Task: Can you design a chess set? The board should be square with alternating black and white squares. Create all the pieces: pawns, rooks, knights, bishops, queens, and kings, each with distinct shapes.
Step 2548:
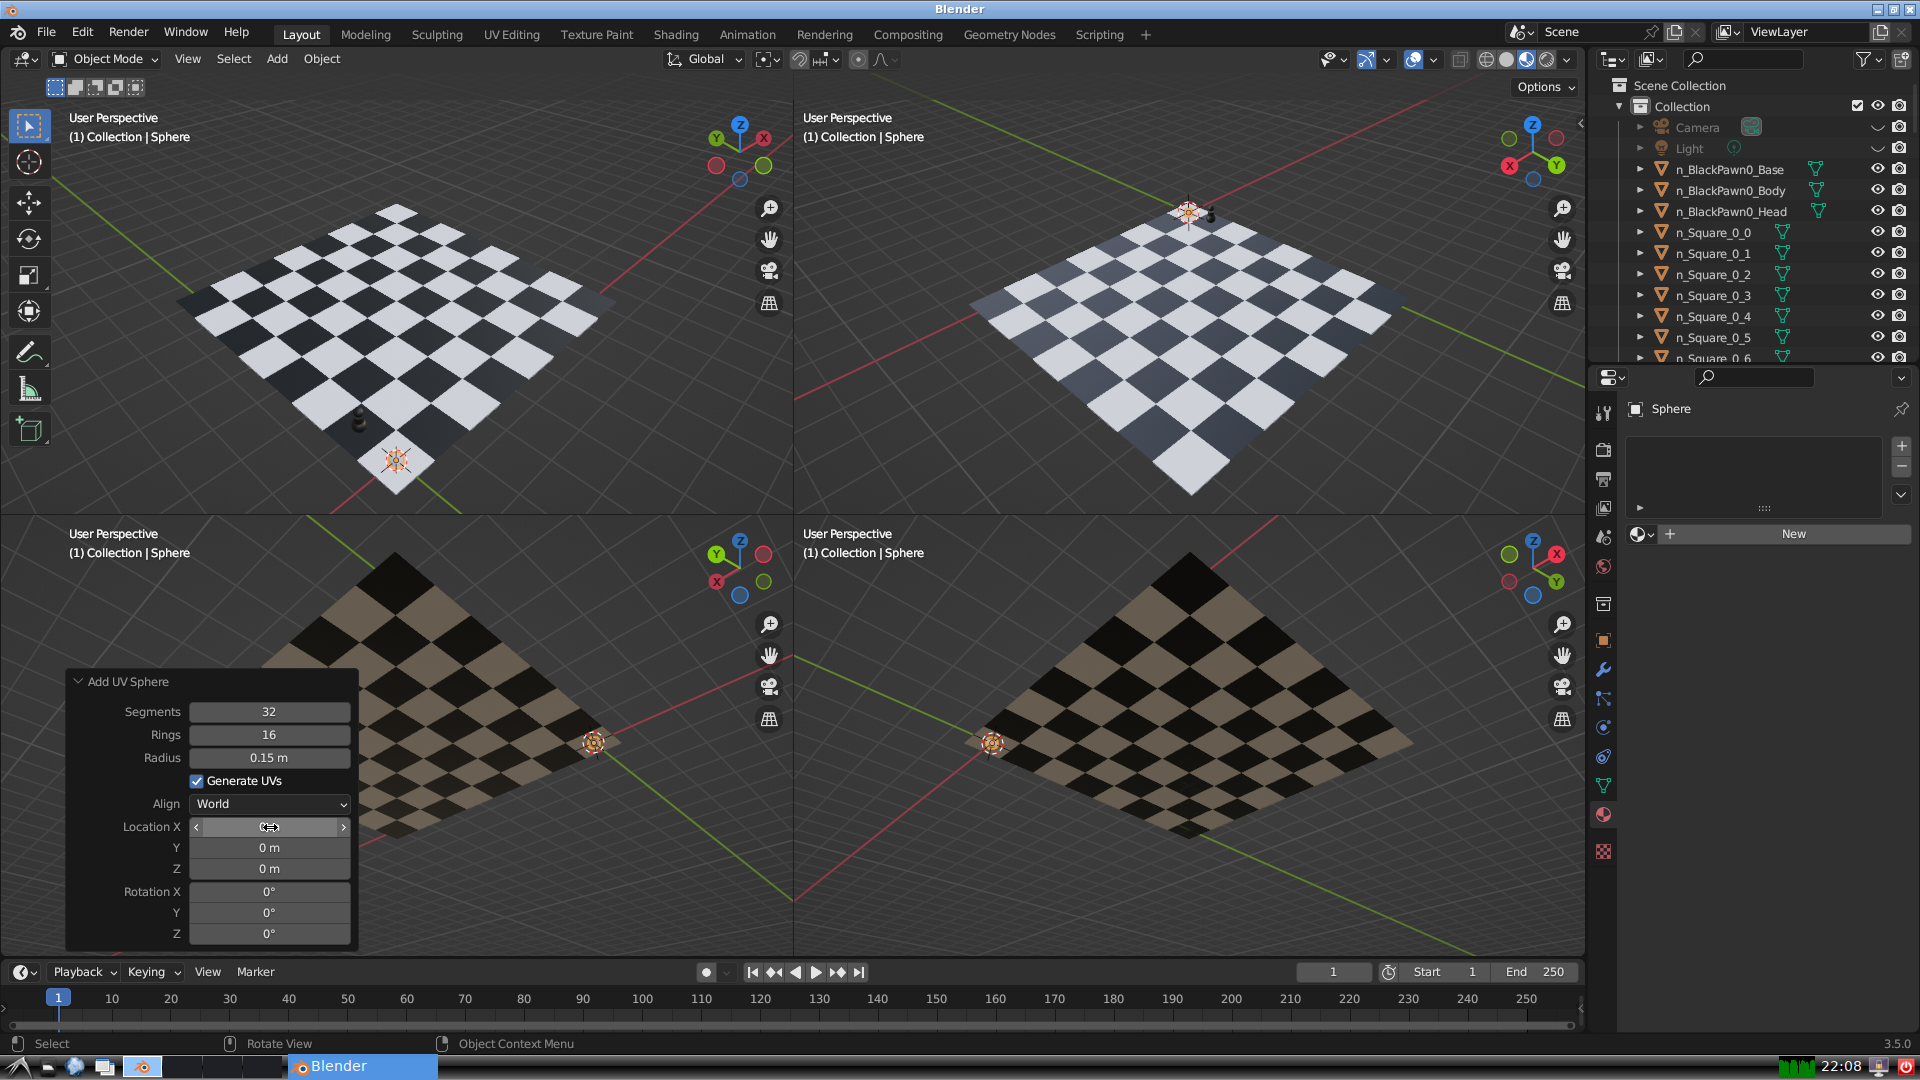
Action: click: no